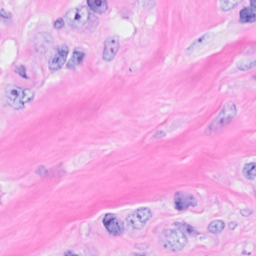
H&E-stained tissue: Breast